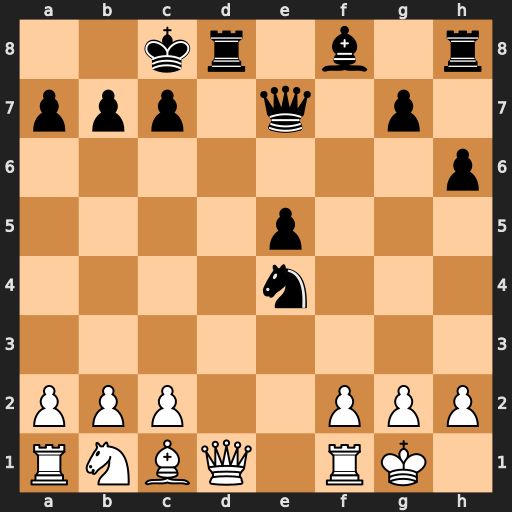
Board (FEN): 2kr1b1r/ppp1q1p1/7p/4p3/4n3/8/PPP2PPP/RNBQ1RK1
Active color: w
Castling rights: -
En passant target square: -
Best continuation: Qg4+ Qd7 Qxe4